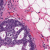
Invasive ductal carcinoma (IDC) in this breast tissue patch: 0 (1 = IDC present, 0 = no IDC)